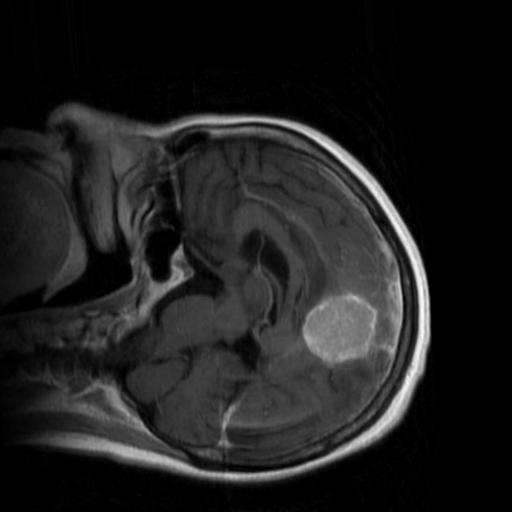
Label: brain_menin